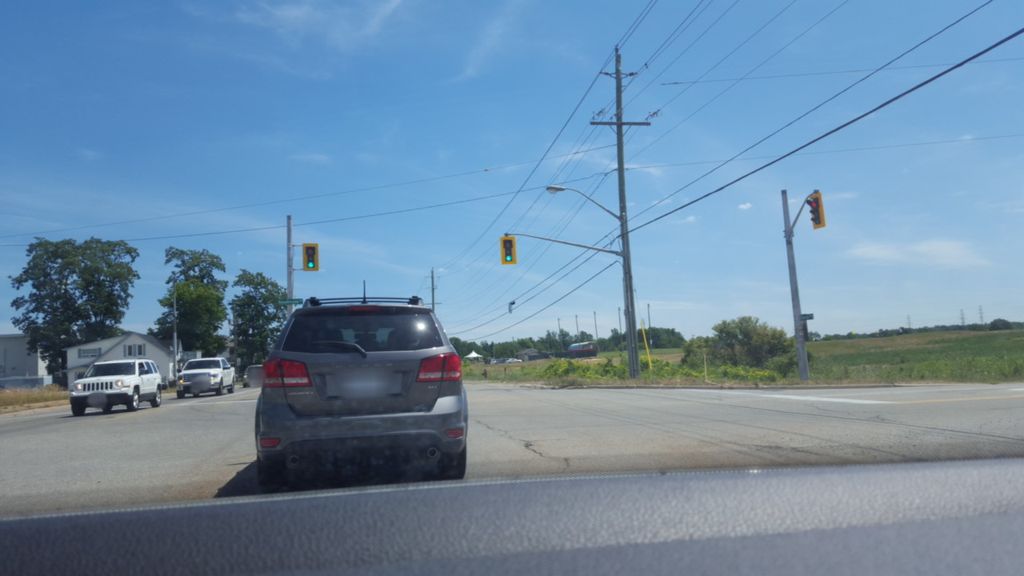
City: hamilton